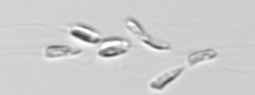
Label: Dinobryon